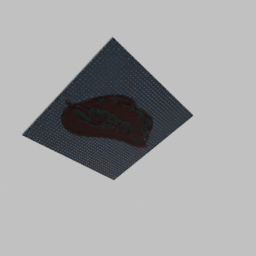
Label: decoration